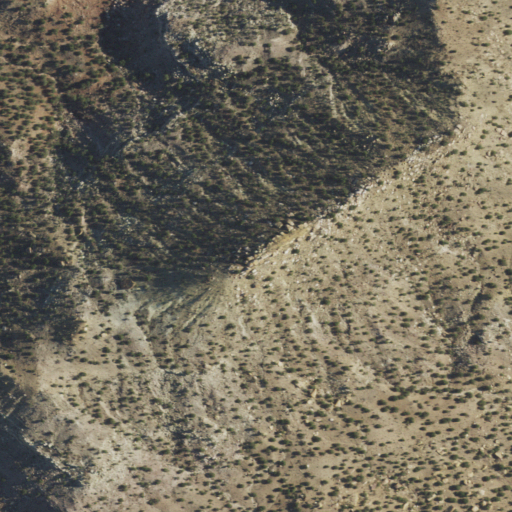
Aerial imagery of mountain in New Mexico named Cuervo Hill containing shrub and evergreen forest